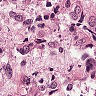
Metastatic tissue present: yes